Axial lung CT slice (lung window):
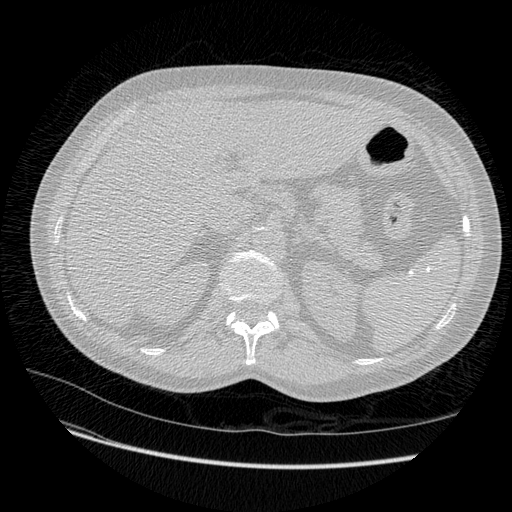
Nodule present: no